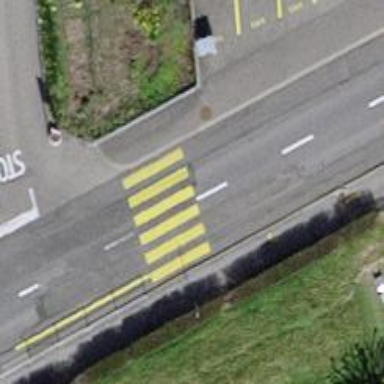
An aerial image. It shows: Zebra crossing on the road.